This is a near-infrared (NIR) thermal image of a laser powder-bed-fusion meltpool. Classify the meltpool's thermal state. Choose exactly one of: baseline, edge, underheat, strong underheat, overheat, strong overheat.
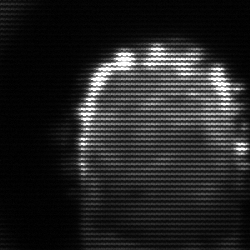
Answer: baseline